You are looking at the envelope spectrum of a bearing's vibration signal. The marked vertical lines are the theoretical fault frequencies for the outer race, inner race, rolling elements, and cage. Determine the bearing's health state. Answer with exactly one of: normal, inner_race, outer_race, ball.
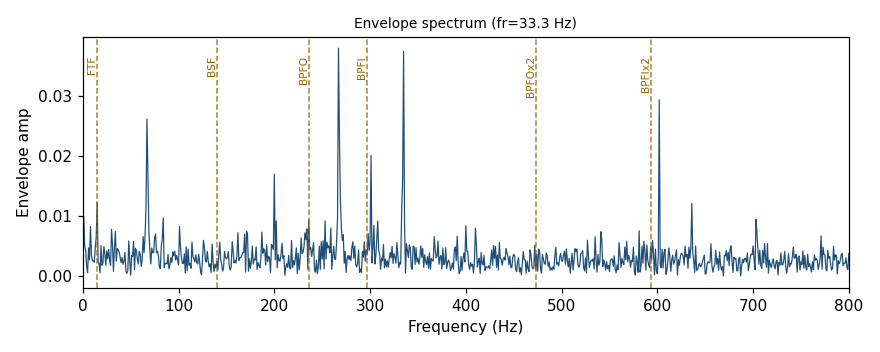
Answer: inner_race